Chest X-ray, PA view. Patient: 77 years old, sex M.
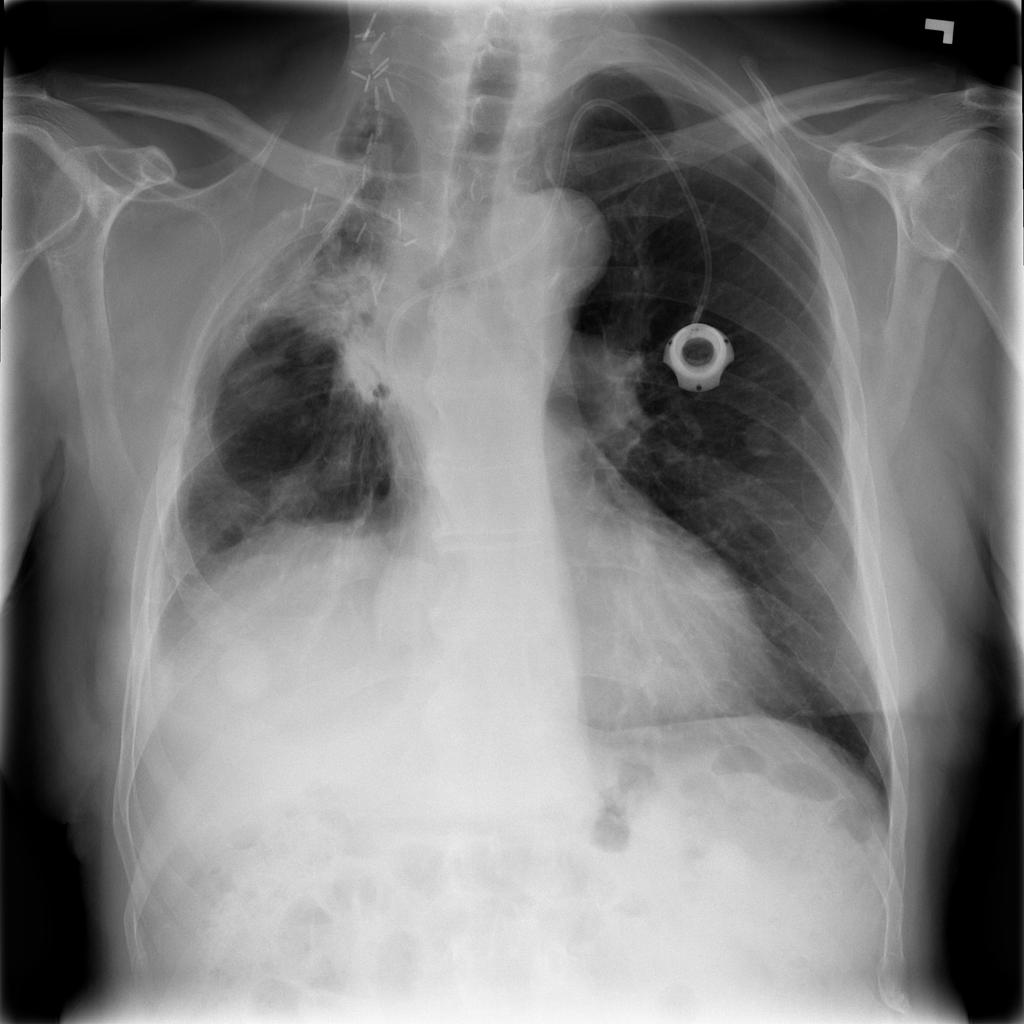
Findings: Nodule